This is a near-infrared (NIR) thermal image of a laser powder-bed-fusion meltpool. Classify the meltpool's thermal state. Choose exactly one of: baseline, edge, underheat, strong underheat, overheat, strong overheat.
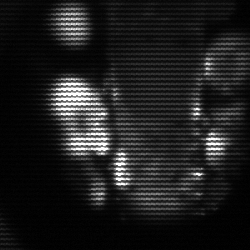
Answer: strong underheat